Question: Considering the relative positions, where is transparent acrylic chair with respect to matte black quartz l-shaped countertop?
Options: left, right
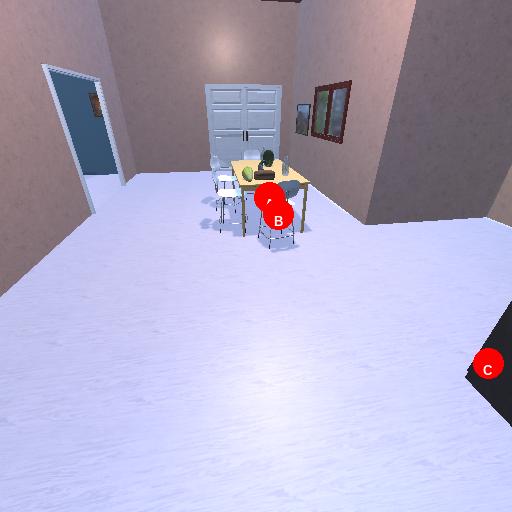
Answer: left